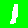
Digit: 1